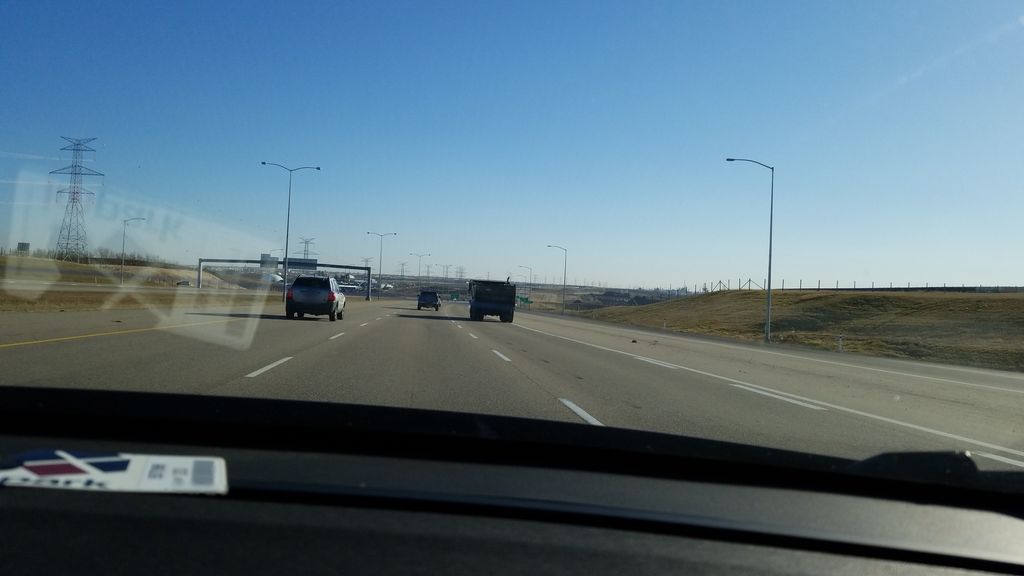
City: edmonton